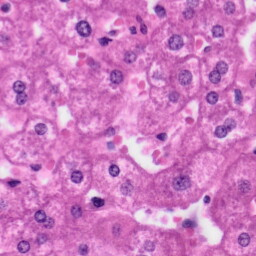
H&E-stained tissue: Liver